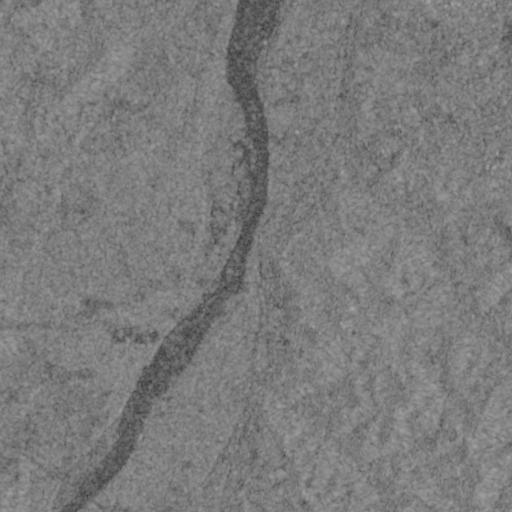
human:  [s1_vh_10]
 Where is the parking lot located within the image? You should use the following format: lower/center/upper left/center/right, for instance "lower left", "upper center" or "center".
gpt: The parking lot is located in the upper right of the image.
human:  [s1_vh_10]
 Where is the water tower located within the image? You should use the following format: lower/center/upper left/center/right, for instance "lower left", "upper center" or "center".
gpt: The water tower is located in the upper center of the image.
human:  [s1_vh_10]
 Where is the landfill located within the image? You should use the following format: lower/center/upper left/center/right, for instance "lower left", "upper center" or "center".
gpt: There is no landfill in the image.

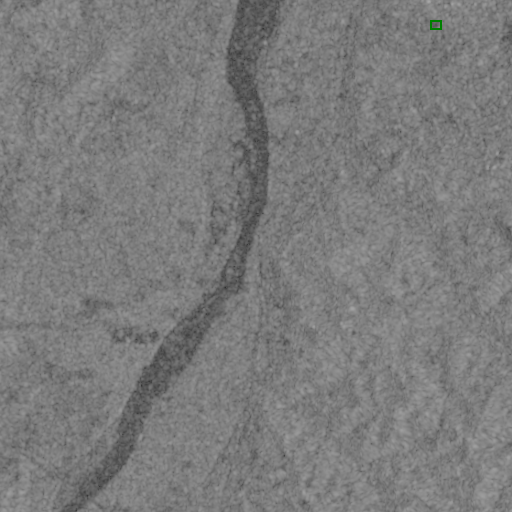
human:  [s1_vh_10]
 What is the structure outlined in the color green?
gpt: The structure outlined in green is a park.
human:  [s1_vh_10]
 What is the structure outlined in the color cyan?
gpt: There is no cyan outline.